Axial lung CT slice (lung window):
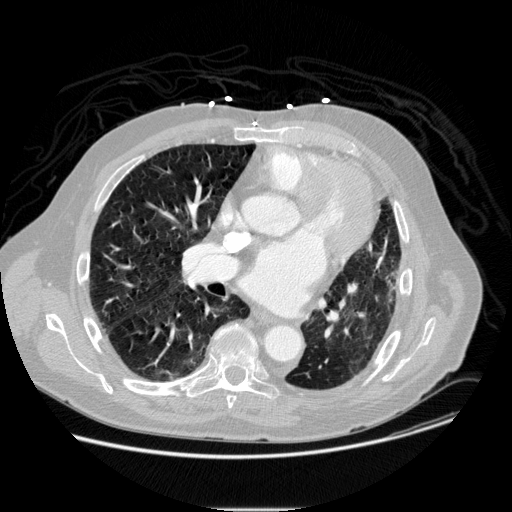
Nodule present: no